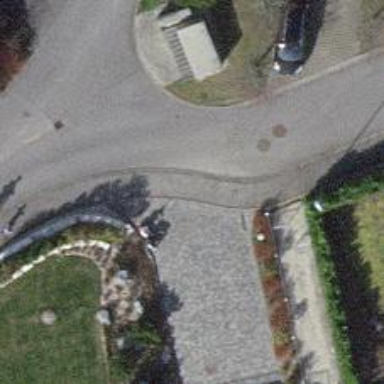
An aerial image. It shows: Asphalt footway with unmarked crossing.